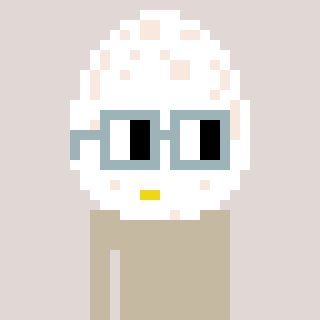
a pixel art character with square dark gray glasses, a egg-shaped head and a gold-colored body on a warm background